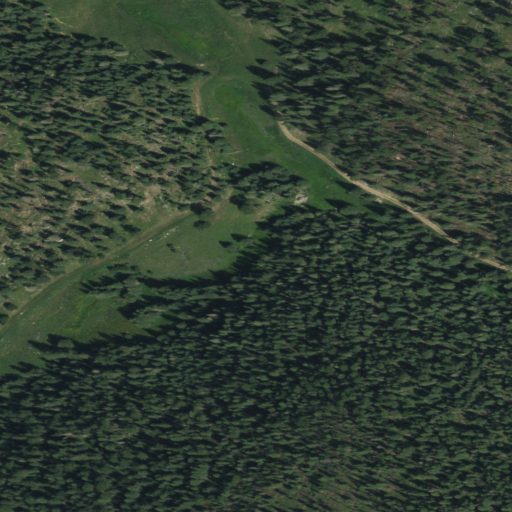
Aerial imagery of valley in South Dakota named Raddick Gulch containing evergreen forest, open development, and grassland